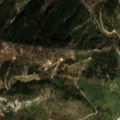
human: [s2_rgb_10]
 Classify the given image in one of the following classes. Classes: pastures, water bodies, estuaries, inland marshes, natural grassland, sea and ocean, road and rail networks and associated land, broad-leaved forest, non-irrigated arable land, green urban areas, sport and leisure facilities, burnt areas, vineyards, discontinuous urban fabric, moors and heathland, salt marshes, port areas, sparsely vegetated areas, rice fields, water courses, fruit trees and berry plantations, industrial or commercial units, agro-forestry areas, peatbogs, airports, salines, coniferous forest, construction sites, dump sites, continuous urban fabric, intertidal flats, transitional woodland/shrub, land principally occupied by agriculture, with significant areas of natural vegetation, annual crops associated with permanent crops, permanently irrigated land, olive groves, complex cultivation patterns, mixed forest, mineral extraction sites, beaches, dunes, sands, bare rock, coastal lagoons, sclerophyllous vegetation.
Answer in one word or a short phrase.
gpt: pastures, broad-leaved forest, coniferous forest, mixed forest